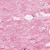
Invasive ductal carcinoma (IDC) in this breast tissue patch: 0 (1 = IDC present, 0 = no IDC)